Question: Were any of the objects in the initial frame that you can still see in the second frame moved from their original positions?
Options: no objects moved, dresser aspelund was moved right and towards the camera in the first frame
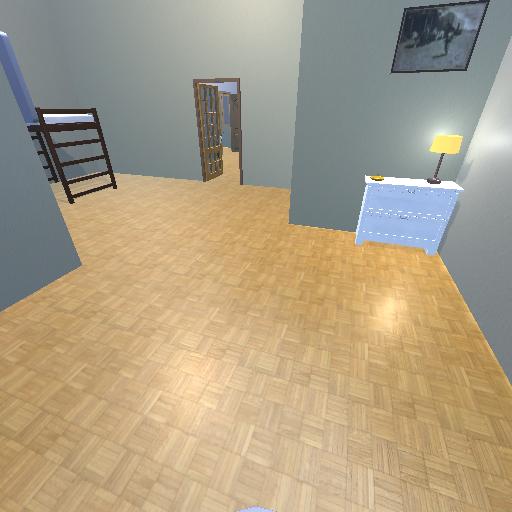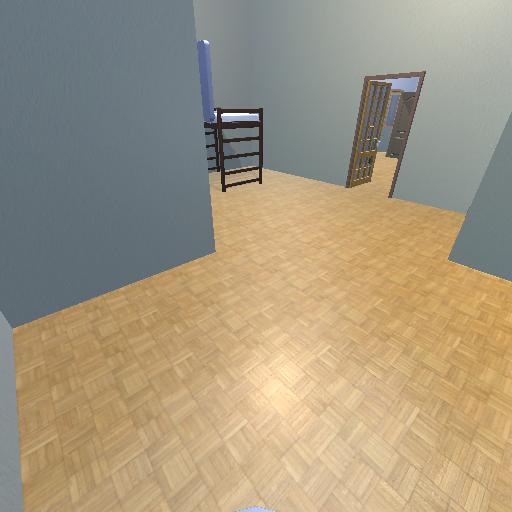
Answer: no objects moved